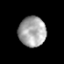
Tissue: prostate
Cell type: Myeloid cells
Senescence score: 0.2659
Nuclear area (px): 803
Mean DAPI intensity: 165.927